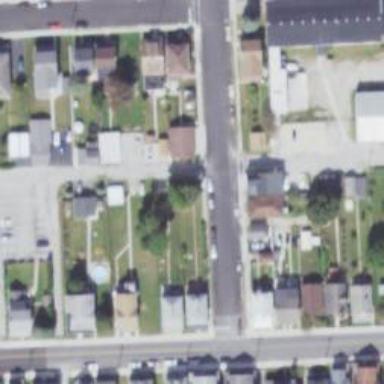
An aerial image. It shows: Alley classified as service road.